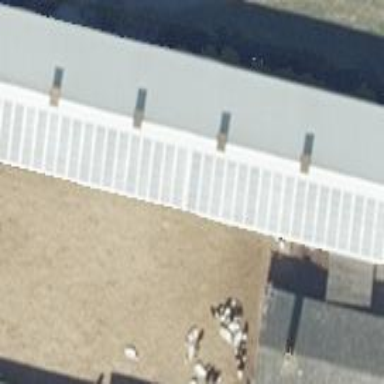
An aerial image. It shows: Solar-powered generator using photovoltaic technology. This small installation generates electricity through solar photovoltaic panels.